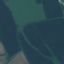
Land use / land cover: AnnualCrop